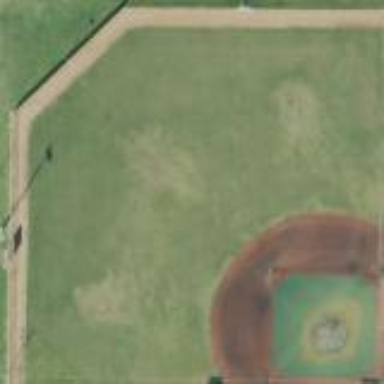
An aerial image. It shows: Baseball pitch for leisure and sports activities.